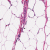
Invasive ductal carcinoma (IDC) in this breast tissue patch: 0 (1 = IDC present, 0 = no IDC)